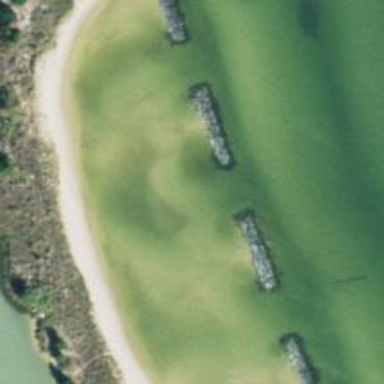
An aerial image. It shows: Breakwater structure.